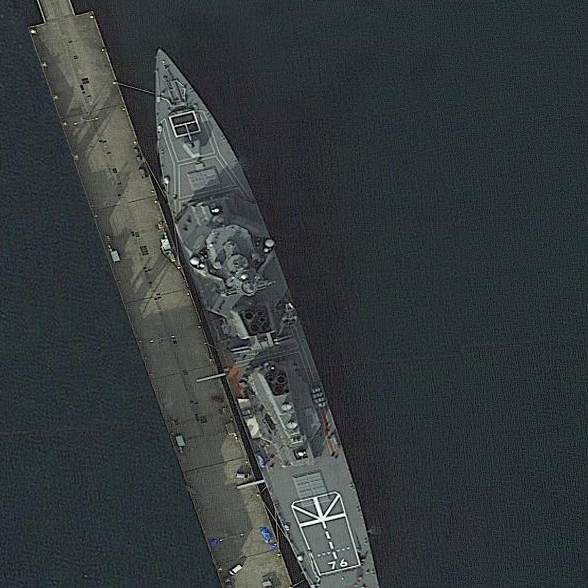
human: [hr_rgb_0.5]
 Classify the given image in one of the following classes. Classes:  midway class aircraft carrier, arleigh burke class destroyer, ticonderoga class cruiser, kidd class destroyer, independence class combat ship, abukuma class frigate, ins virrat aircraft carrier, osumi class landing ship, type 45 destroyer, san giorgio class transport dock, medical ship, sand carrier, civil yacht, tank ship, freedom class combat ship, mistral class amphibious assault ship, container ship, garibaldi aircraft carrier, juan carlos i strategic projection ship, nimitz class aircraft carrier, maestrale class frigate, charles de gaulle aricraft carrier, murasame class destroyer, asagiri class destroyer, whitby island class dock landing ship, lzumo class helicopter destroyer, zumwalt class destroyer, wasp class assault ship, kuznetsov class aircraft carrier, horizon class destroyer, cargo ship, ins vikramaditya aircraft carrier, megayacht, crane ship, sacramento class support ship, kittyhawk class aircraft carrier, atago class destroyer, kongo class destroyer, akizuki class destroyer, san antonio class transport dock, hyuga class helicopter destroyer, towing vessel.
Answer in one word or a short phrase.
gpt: Kongo class destroyer